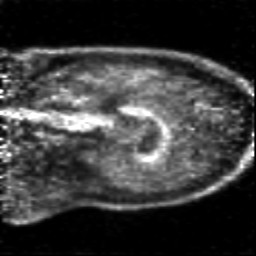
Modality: PET
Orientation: sagittal
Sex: male
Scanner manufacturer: siemens